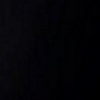
Label: space